Question: In Nokia S40 the search field for the contacts is looked like this

This 'TextField' is really interactive, if I put some text the magnifier will change into x 'Button'. I've tried to create the 'TextField' in LWUIT and override the paint methods to put the magnifier image but it can't use as a button.
Are there any component I can use to recreate something like this (Especially with LWUIT)? Or maybe are there any ready-to-be-used component from Nokia to create something like this?
Best Regards
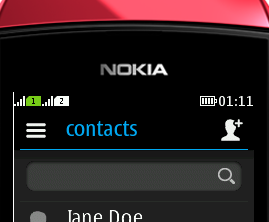
Answer: You can do something similar to that, but it won't look like the native SearchField, but it will work fine.
What you can do is this.
Create a container with a boxLayoutX and put inside it a 'TextField' and a 'Button'. When you capture that the 'TextField' has text inside, change the Image attached to the 'Button' to a X and here it is. You only need to implement the functionallity of the 'Button'.